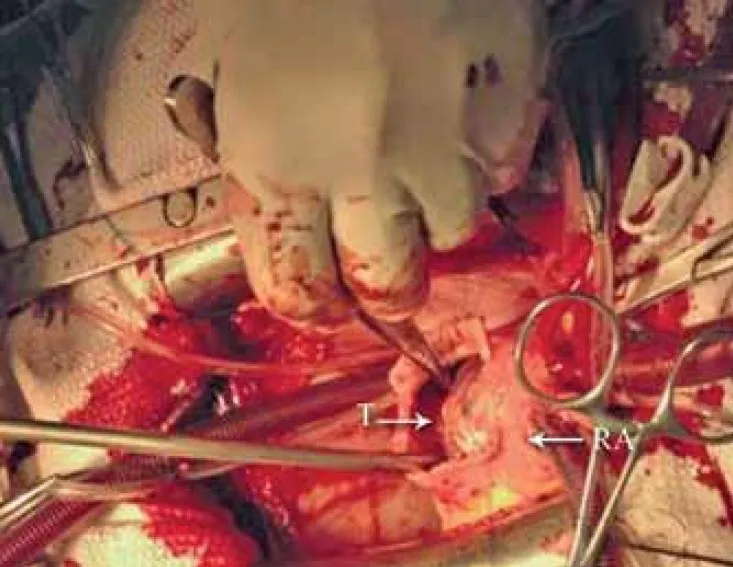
Large tumoral mass in the right atrium.
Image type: medical_photograph (other_medical_photograph)